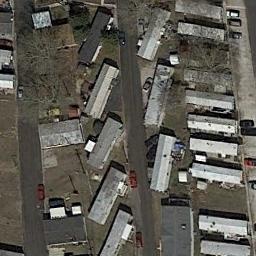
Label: mobile_home_park